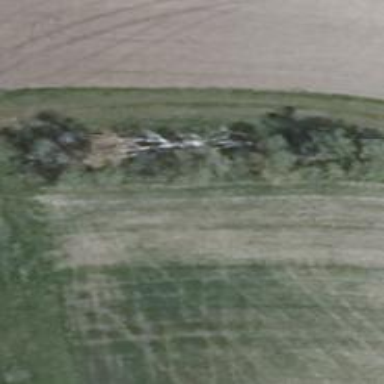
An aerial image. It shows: Row of deciduous broadleaved trees.